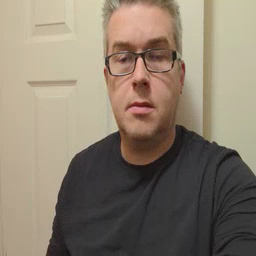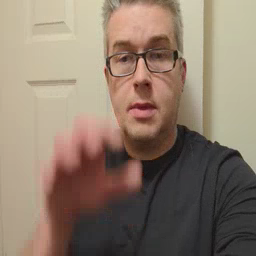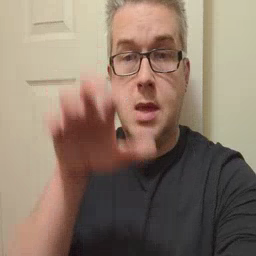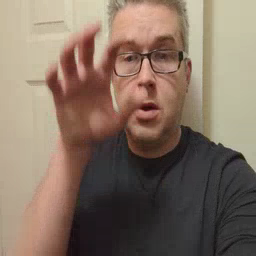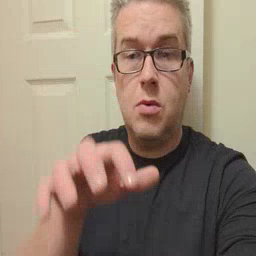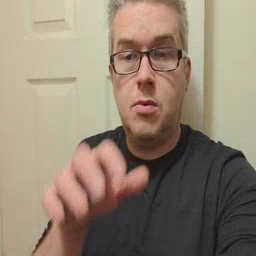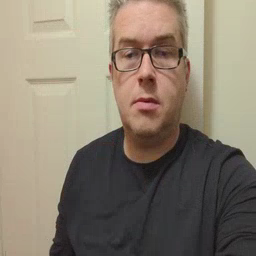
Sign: alligator